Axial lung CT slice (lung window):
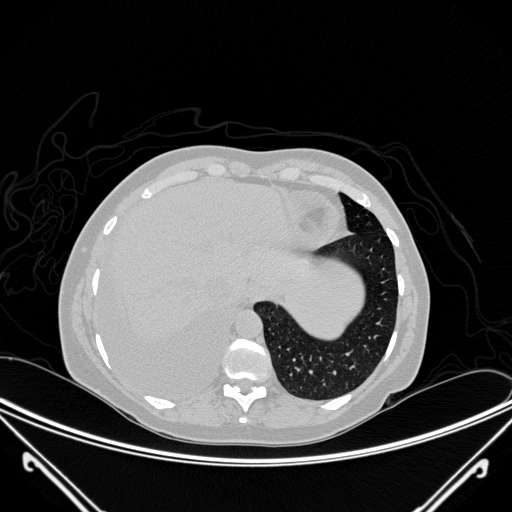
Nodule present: no